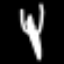
Label: fork